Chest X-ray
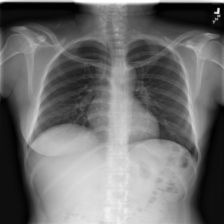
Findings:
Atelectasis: negative
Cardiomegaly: negative
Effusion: negative
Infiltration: negative
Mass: negative
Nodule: negative
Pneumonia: negative
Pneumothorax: negative
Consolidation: negative
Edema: negative
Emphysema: negative
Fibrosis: negative
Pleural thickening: negative
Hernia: negative